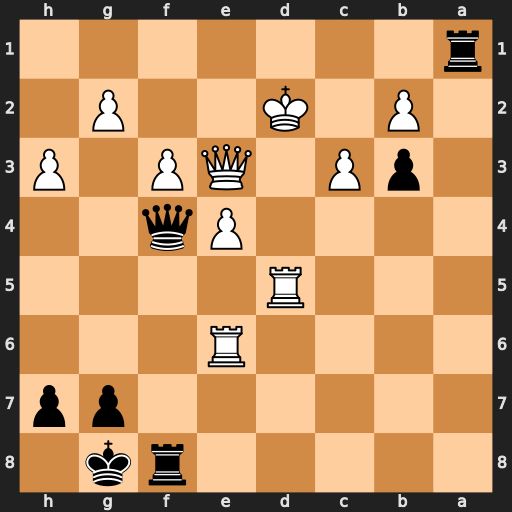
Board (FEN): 5rk1/6pp/4R3/3R4/4Pq2/1pP1QP1P/1P1K2P1/r7
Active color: b
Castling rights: -
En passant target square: -
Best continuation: Rd1+ Ke2 Re1+ Kxe1 Qxe3+